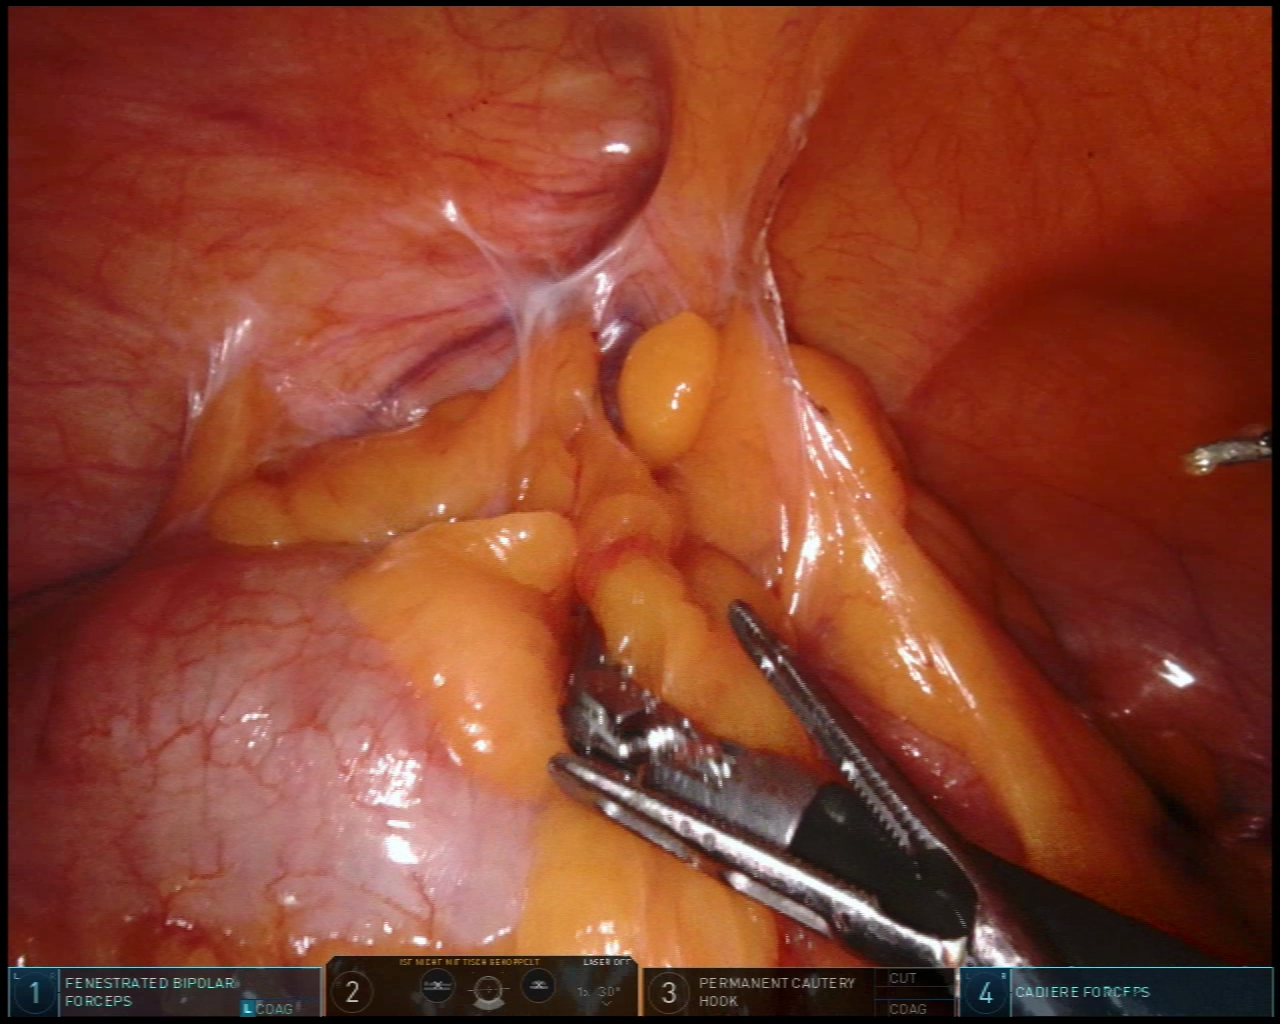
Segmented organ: abdominal_wall
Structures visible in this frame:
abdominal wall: yes
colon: yes
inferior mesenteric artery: no
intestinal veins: no
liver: no
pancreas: no
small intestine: no
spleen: no
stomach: no
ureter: no
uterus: no
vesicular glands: no